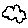
Label: cloud